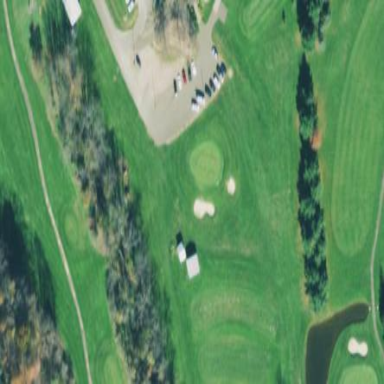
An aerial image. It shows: Rough area in golf course.